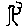
Label: tree